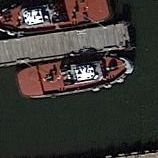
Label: civil